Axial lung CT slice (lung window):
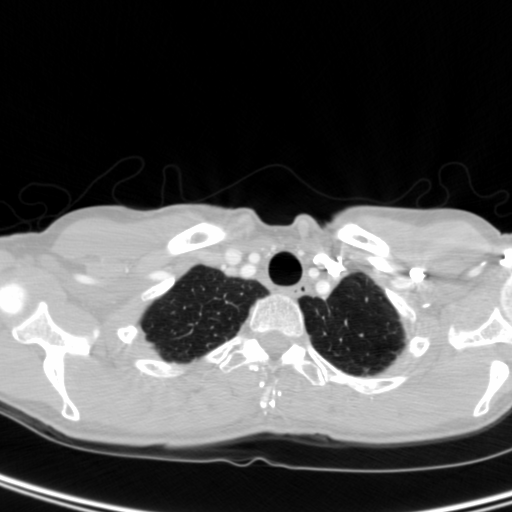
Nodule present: no